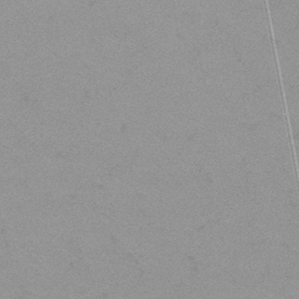
Label: frost